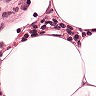
Metastatic tissue present: no